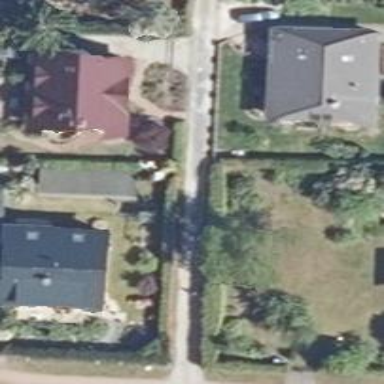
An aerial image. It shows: Residential road with compacted grade2 tracktype.